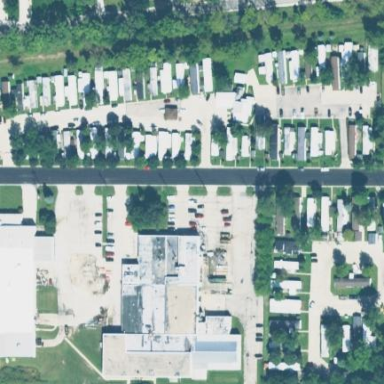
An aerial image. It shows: Trailer park.